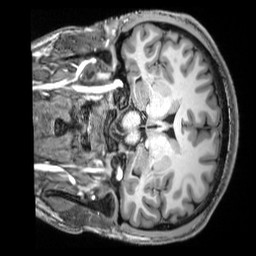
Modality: T1w
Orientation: coronal
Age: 24
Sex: male
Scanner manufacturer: siemens
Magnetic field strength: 3 T
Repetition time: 2.5 s
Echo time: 0.00343 s